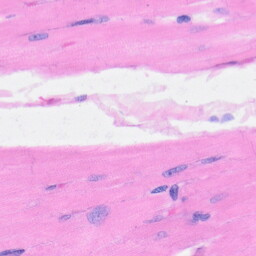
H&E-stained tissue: Heart